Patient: sex F, age 27
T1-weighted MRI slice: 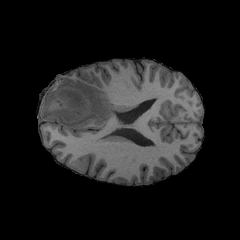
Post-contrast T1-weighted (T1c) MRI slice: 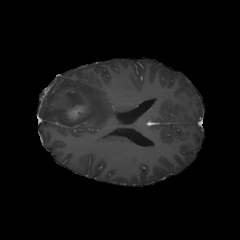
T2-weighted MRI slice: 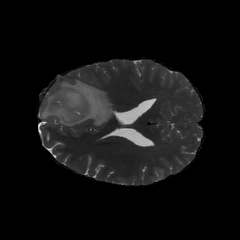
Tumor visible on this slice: yes
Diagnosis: Astrocytoma, IDH-mutant
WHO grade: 4